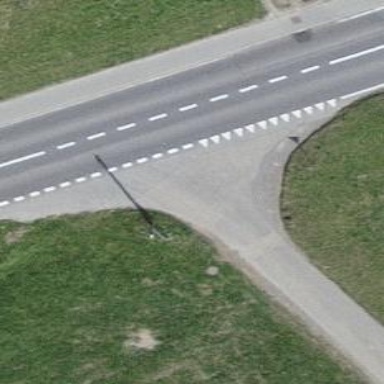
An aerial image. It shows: Road with "give way" sign.